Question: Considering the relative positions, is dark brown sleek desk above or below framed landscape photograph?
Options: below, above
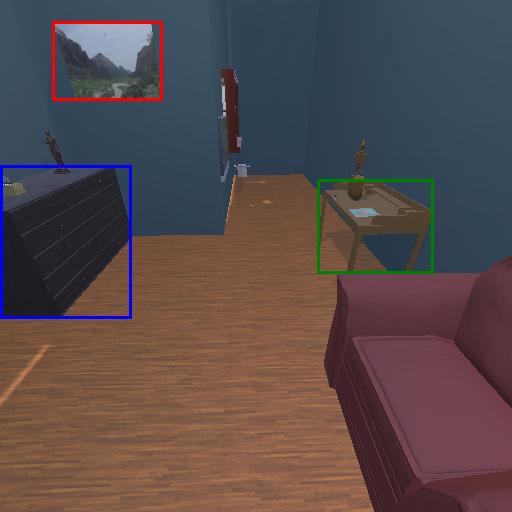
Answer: below